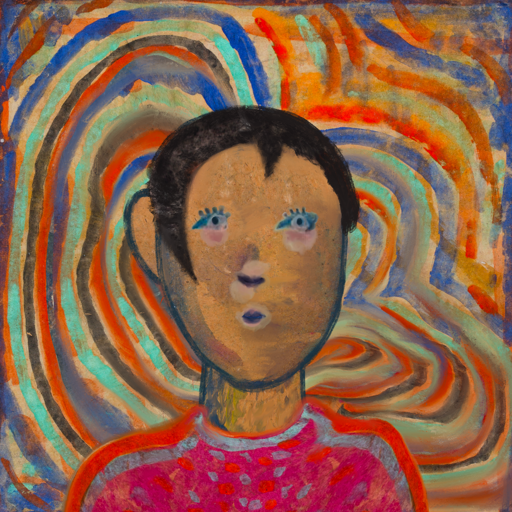
Background: Sisters, Head And Neck Front: In_The_Sun, Face Front: Hill_Girl, Bust: Sisters, Hair Front: Roy_Bahadur, Head Accessory: Blank, Second Necklace: Blank, Necklace: Blank, Baby: Blank